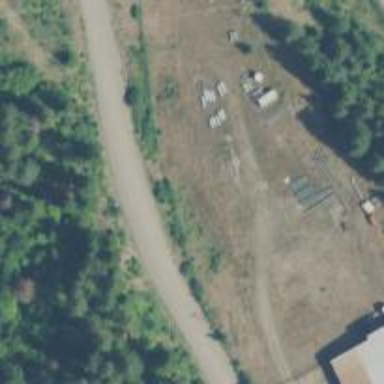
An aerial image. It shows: Substation for power distribution.